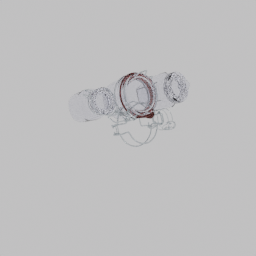
Label: tools